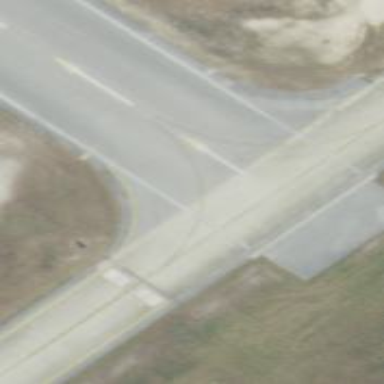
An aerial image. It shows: Asphalt taxiway at the airport.